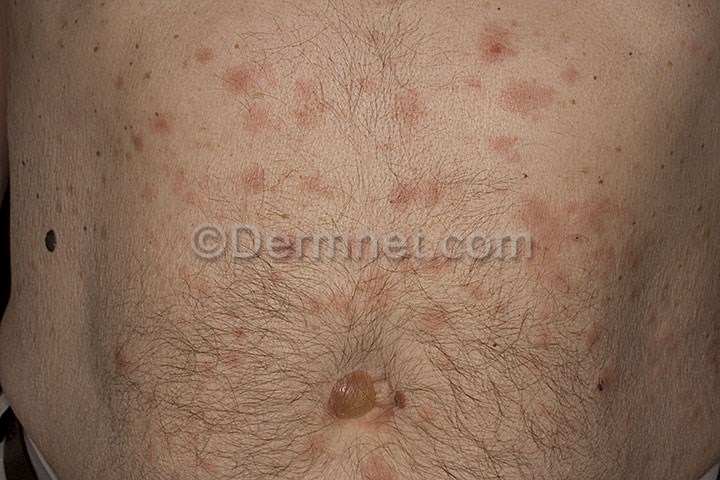
Disease: Bullous Disease Photos